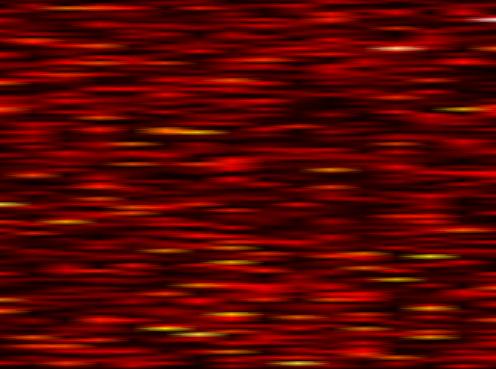
Label: FOFDM